Aerial crown-view tile of a tropical tree (Barro Colorado Island, Panama), acquired 20250317:
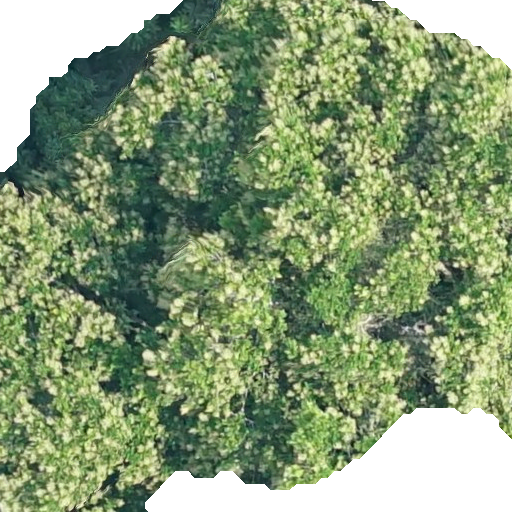
Species: Anacardium excelsum
GBIF accepted scientific name: Anacardium excelsum
Crown area: 411.754 m²